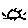
Label: sun